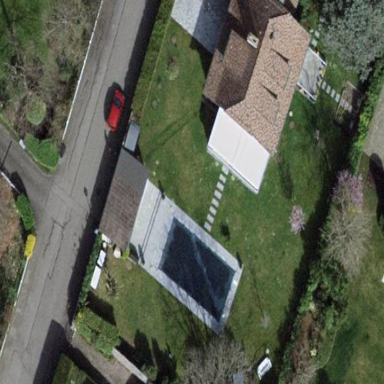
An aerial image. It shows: Garden surrounded by fence.